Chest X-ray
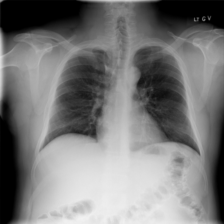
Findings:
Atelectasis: negative
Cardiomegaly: negative
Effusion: negative
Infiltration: positive
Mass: negative
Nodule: negative
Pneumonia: negative
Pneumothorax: negative
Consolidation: negative
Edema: negative
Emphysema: negative
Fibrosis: negative
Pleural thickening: negative
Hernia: negative